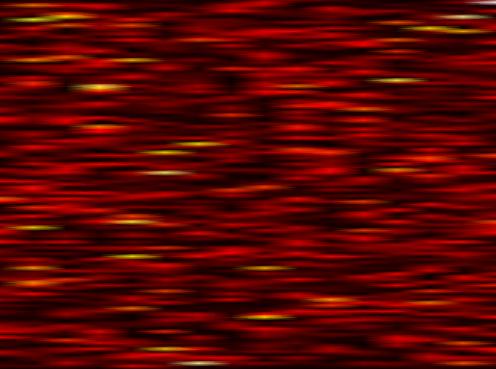
Label: FOFDM